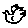
Label: bird